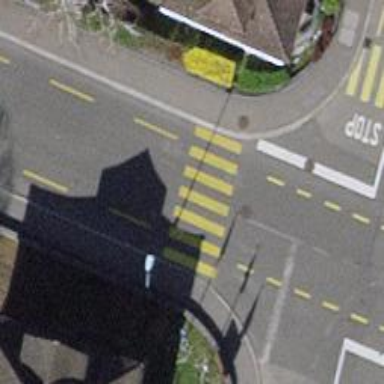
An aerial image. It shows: Marked crossing with zebra markings on the road.